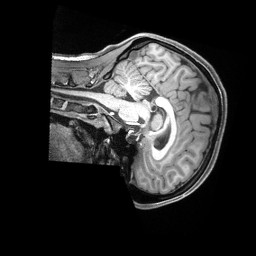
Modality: T1w
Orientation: sagittal
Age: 23
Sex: female
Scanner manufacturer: siemens
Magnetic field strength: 3 T
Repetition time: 2.4 s
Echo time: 0.00226 s